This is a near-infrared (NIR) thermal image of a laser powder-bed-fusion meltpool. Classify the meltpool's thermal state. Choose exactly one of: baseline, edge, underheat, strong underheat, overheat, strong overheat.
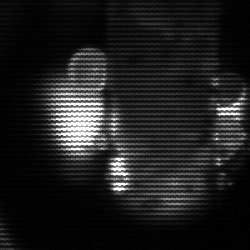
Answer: strong underheat